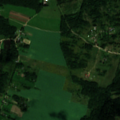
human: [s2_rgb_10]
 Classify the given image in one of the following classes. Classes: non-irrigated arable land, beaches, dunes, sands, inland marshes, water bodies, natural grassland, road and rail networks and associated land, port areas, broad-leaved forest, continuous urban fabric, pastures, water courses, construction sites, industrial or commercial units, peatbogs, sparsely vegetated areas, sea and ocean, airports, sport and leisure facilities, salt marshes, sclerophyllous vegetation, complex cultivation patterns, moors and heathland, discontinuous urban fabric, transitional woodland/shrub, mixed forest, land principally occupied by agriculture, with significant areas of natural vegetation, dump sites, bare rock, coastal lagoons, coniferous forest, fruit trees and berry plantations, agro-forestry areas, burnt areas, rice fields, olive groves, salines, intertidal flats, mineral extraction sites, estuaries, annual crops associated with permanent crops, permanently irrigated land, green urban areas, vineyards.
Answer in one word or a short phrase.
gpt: non-irrigated arable land, pastures, complex cultivation patterns, land principally occupied by agriculture, with significant areas of natural vegetation, broad-leaved forest